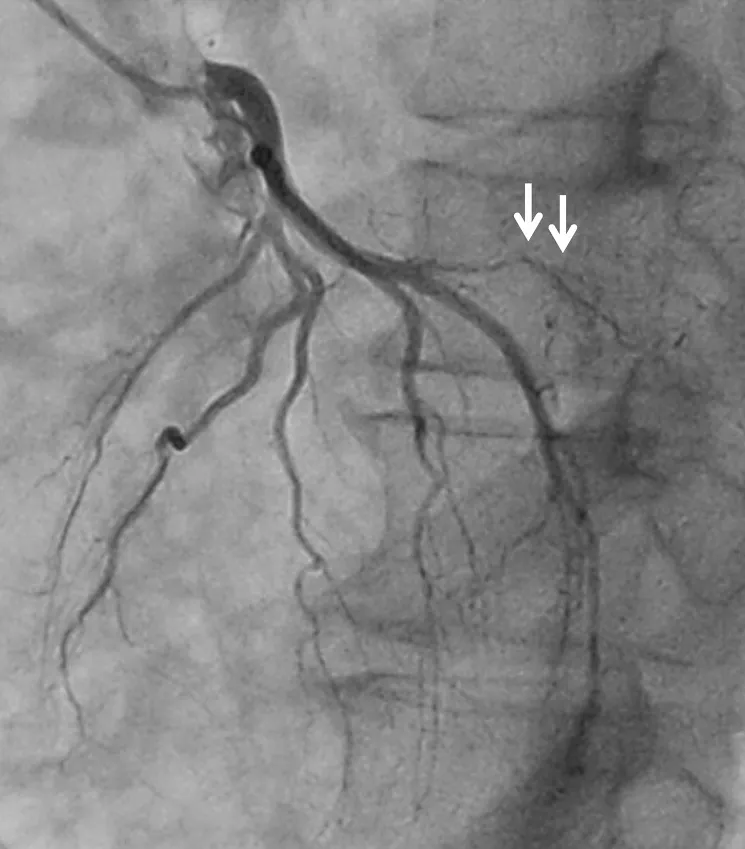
Preoperative coronary arteriography findings. . Feeding vessel of the tumor extends from the circumflex branch (white arrows).
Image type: radiology (x_ray)